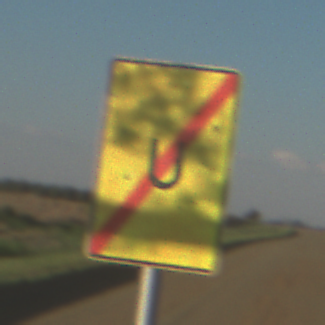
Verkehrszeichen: EndeUmleitung
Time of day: SunriseSunset
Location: Outdoor (Nature)
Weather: Clear
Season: NotSpecified
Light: Natural